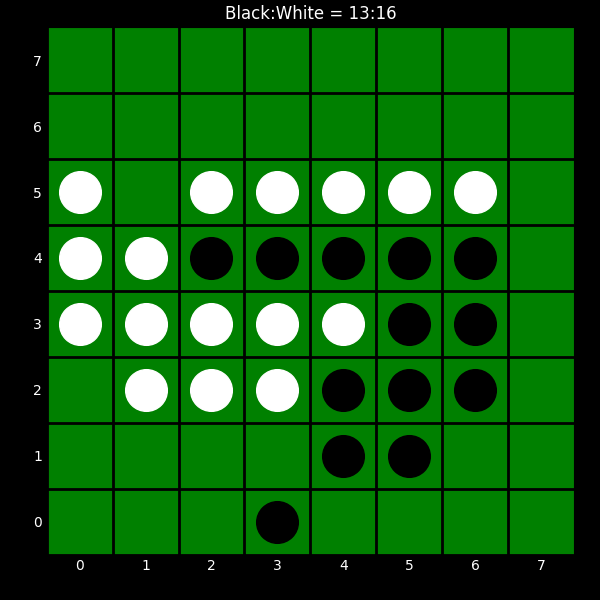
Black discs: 13
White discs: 16